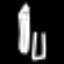
Label: pencil